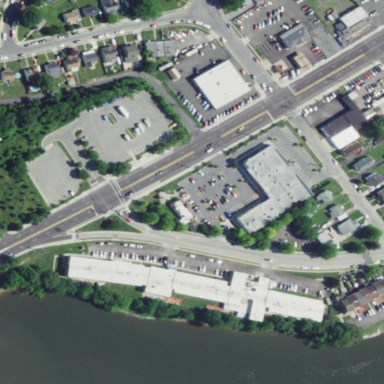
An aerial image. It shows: Park and ride parking facility with surface parking.